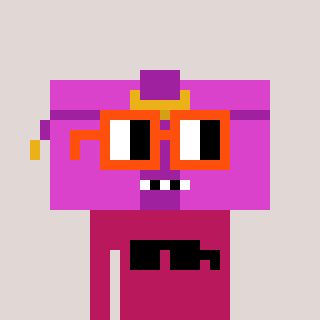
a pixel art character with square orange glasses, a clutch-shaped head and a darkpink-colored body on a warm background